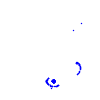
Particle: proton